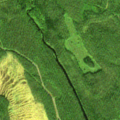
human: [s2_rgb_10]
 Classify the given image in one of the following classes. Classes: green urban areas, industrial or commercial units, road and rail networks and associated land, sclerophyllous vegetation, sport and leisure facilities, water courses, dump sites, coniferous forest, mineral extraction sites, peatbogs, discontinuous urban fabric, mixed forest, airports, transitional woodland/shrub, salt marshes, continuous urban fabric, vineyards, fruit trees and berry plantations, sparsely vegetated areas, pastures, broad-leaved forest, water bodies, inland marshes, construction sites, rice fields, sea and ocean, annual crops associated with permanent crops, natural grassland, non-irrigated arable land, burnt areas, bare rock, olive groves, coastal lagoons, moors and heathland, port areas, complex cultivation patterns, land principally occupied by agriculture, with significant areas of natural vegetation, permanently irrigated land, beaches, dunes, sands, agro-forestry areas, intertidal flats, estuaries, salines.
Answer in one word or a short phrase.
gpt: coniferous forest, transitional woodland/shrub, peatbogs